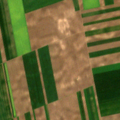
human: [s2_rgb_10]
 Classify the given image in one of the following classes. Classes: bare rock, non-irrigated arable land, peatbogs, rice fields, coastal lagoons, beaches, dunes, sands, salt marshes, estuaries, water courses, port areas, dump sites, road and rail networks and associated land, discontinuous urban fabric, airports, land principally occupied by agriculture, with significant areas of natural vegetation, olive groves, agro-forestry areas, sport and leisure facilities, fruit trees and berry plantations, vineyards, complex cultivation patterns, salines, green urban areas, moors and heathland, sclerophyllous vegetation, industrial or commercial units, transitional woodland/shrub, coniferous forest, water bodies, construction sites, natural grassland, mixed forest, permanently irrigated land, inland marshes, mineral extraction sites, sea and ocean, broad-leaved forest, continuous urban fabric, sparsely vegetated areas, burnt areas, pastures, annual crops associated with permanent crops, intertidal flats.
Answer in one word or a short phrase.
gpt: non-irrigated arable land